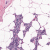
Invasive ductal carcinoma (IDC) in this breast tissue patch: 1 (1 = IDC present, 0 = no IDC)